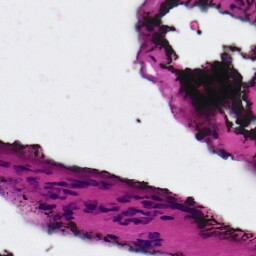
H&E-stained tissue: Ovarian